Question: What view shown?
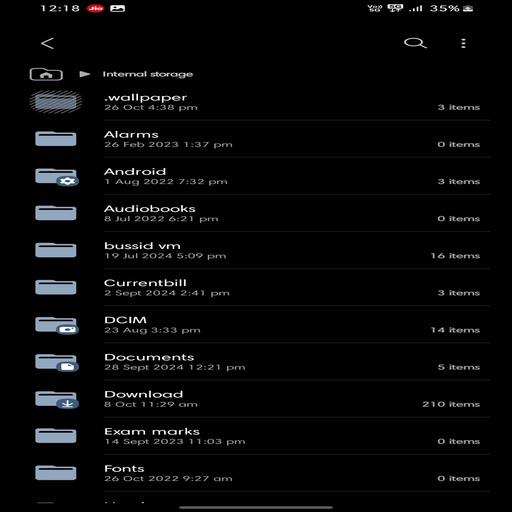
Answer: Internal storage